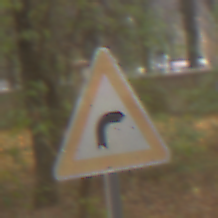
Verkehrszeichen: KurveRechts
Umgebung: Outdoor, Nature
Tageszeit: Midday
Wetter: Overcast
Licht: Natural
Jahreszeit: NotSpecified
Kontrast: LowContrast